Question: Why can I only choose the 4.0 version of the .NET framework?

Do I need to download something extra in order to target .NET 2, 3, 3.5?
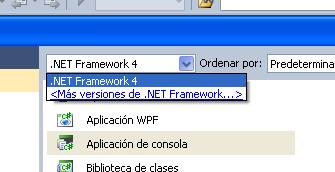
Answer: Click on the ehh in your case <URL> link it will point you to the microsoft resource where you can download previous versions of the .Net Framework. When you installed them, you can choose them.